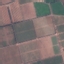
Land use / land cover: PermanentCrop